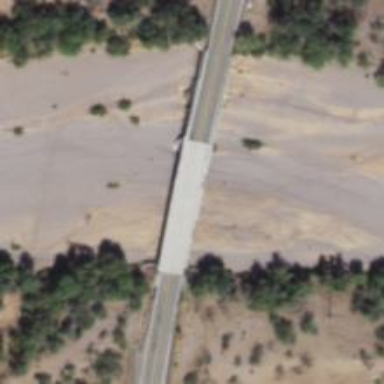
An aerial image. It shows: Secondary road crossing bridge.